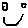
Label: smiley face